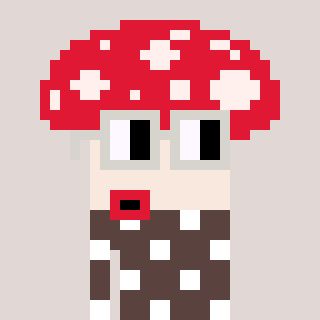
a pixel art character with square light gray glasses, a mushroom-shaped head and a darkbrown-colored body on a warm background